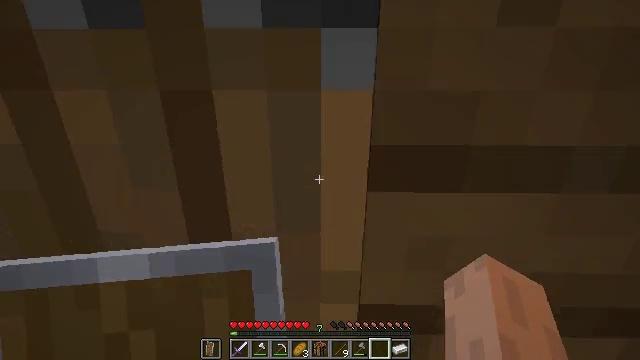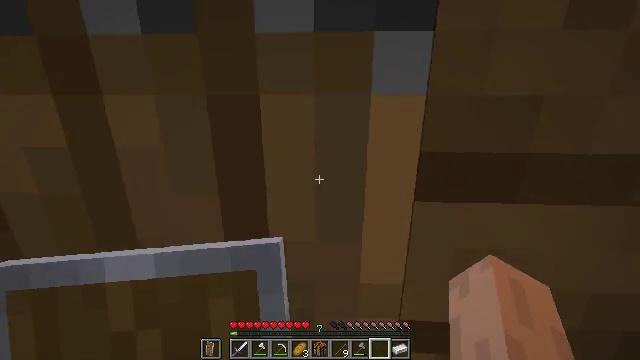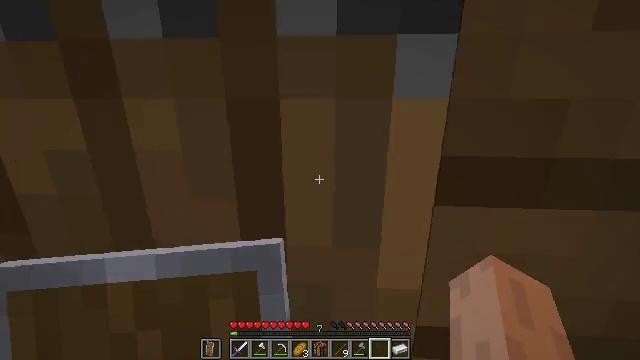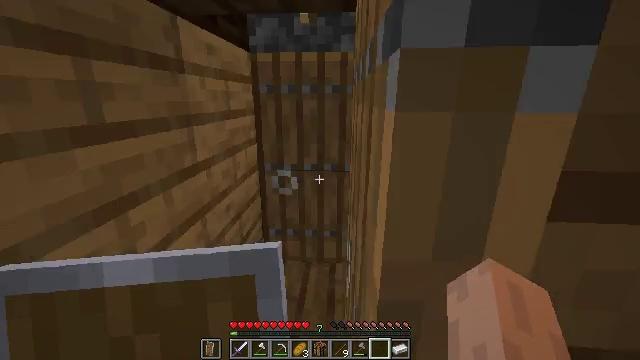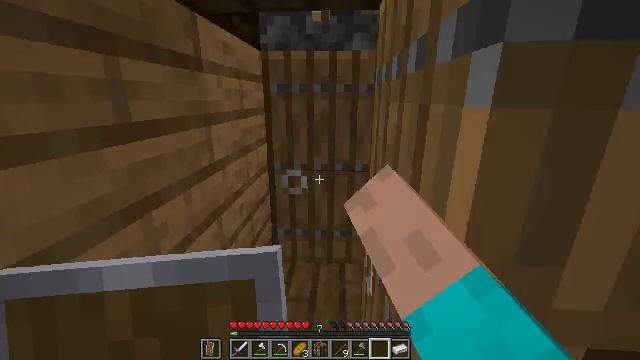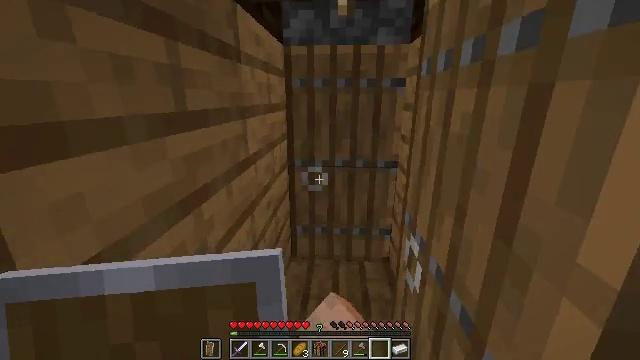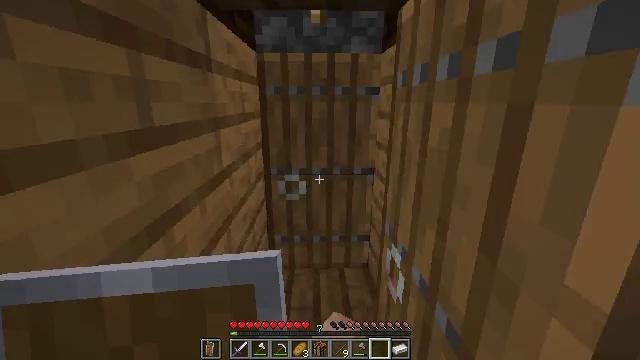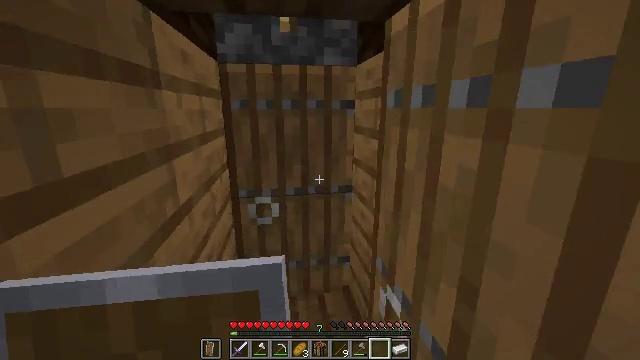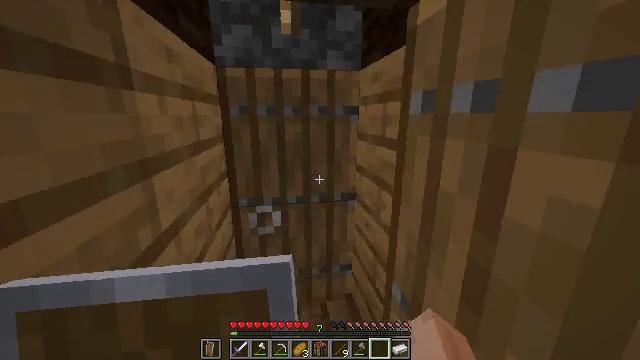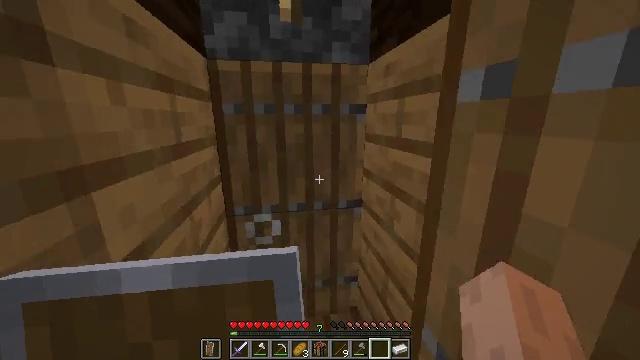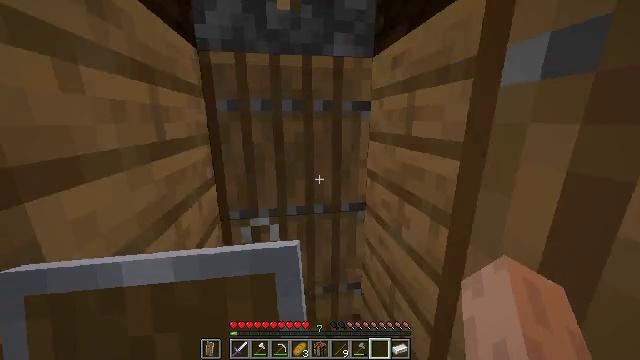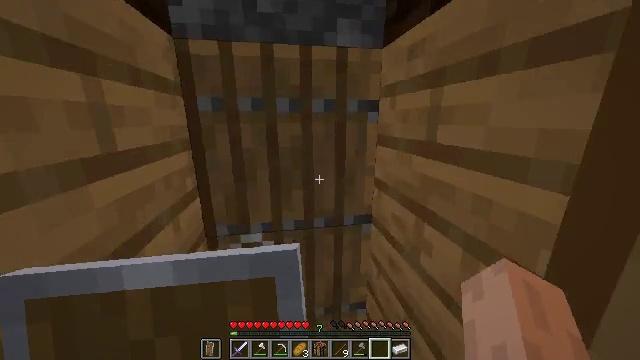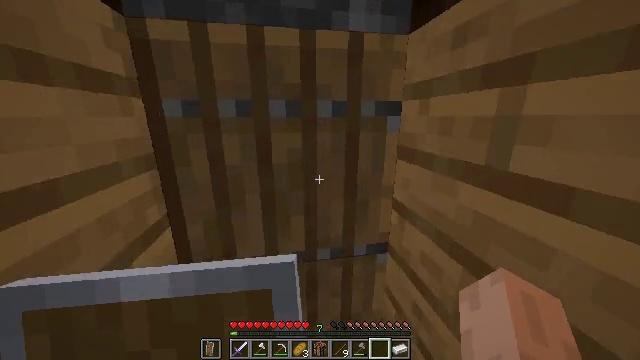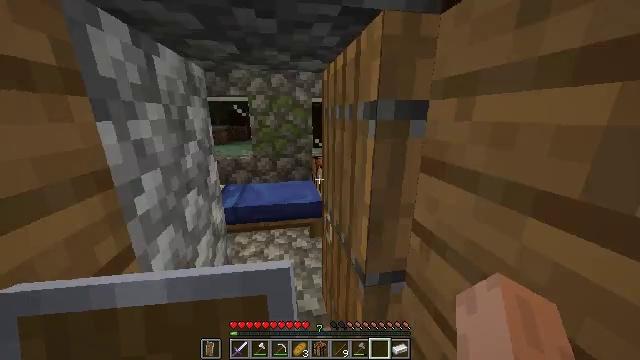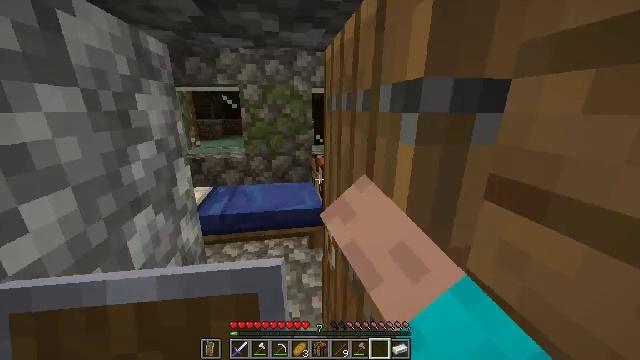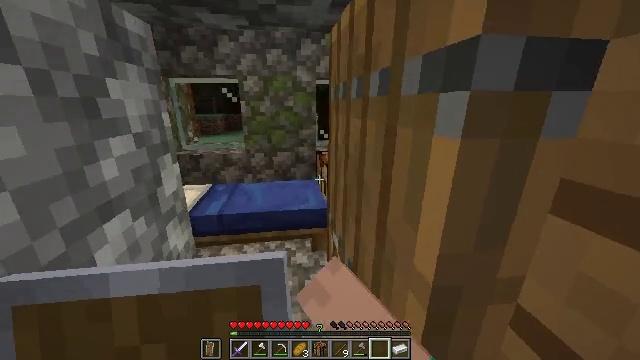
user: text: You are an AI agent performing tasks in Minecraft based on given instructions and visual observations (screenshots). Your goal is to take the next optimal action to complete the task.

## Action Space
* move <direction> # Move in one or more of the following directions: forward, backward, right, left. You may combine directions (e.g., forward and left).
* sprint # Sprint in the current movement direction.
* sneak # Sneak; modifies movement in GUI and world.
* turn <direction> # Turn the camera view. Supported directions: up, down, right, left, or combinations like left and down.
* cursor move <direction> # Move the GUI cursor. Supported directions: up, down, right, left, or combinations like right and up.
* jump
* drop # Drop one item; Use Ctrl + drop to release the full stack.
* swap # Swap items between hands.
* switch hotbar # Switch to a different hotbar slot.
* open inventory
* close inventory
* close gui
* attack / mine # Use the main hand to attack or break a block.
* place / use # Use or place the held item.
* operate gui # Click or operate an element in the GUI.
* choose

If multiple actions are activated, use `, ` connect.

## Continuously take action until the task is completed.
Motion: motion action
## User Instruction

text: Gather spruce leaves to collect foliage.
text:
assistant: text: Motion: move forward, sprint, turn left and up
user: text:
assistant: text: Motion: move forward and move left, sprint
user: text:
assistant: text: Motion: move forward and move left, sprint, use / place
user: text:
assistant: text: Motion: move forward and move left, sprint, use / place
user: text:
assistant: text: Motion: move forward, sprint, use / place
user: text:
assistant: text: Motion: move forward, sprint, turn right
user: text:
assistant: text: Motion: move forward, sprint, turn right and up
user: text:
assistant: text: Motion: move forward, sprint
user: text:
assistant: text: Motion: move forward, sprint
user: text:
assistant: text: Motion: move forward, sprint
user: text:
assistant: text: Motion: move forward, sprint
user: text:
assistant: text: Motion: move forward, sprint
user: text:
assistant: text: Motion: move forward, sprint, use / place
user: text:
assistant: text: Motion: move forward, sprint, turn down, use / place
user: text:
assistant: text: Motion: move forward, sprint, turn left, use / place
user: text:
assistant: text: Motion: move forward, sprint
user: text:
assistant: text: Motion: move forward, sprint, turn left
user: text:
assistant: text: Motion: move forward, sprint
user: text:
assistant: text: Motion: move forward and move left, sprint
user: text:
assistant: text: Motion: move forward and move left, sprint
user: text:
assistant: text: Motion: move forward, sprint
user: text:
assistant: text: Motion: move forward, sprint, turn right and down
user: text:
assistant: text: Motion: move forward and move left, sprint
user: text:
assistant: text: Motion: move forward and move left, sprint
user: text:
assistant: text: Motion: move forward and move left, sprint, turn right and down
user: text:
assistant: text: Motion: move forward and move left, sprint, turn right and down
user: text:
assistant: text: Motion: move forward and move left, sprint, turn right and down
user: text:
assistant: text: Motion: move left, sprint, turn right and down
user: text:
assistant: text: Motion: move left, sprint, turn right and down
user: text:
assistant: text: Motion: turn right and down